Interaction volume radius: 10 \u00c5
Interaction volume height: 15 \u00c5
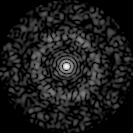
Disorder parameter: 0.8175